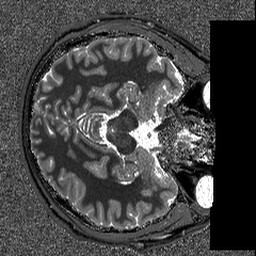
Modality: T1map
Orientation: axial
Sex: male